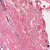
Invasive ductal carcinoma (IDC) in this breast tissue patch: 0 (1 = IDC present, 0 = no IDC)